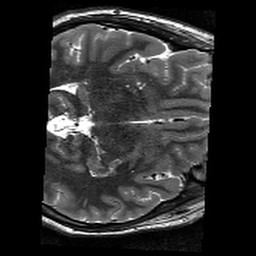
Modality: T2w
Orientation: axial
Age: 20
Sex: female